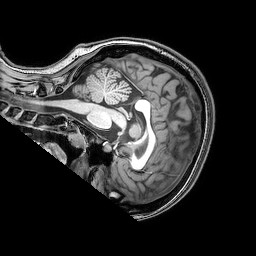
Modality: T1w
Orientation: sagittal
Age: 18
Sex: female